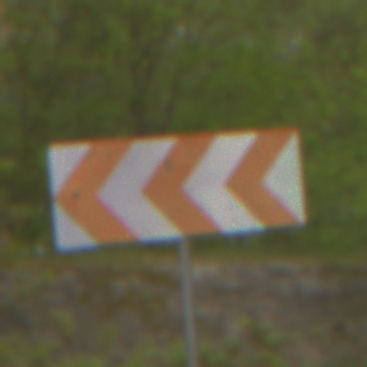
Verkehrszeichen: RichtungstafelnInKurvenGrossRechts
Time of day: MorningAfternoon
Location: Outdoor (Nature)
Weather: Overcast
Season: NotSpecified
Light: Natural